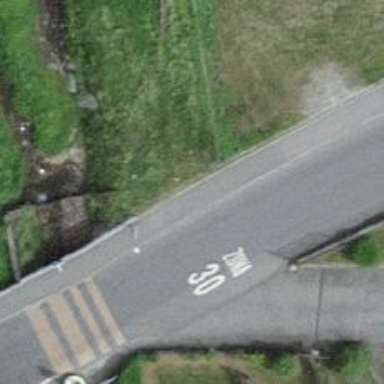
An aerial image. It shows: Bus stop with platform for public transport.